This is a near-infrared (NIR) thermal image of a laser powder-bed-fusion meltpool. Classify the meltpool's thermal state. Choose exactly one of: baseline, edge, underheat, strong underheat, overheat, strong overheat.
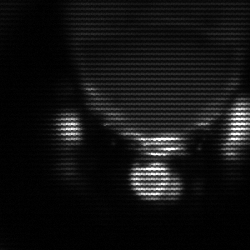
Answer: baseline